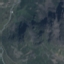
Label: HerbaceousVegetation